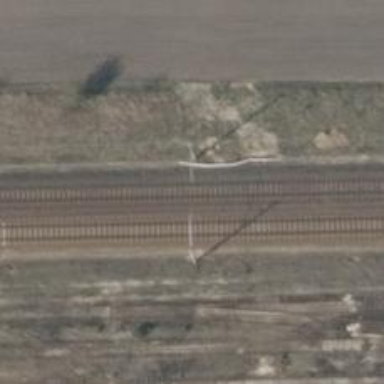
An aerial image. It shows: Milestone along the railway with catenary mast.